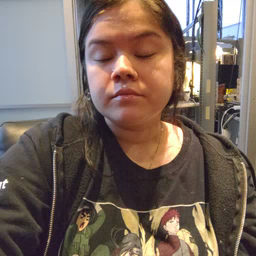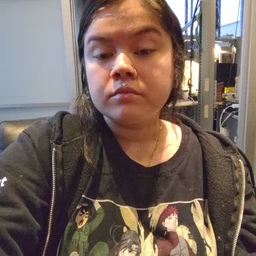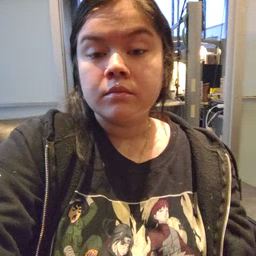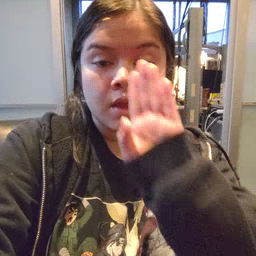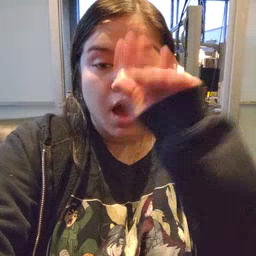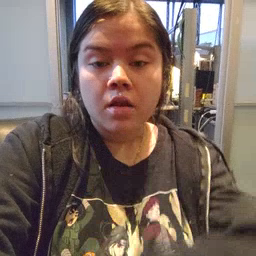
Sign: elephant